Question: How do I get the status of the check boxes (checked / unchecked) from this listview after the list has loaded?
I know how to check when the list is loading by overriding the getview method of the adapter, but this is not the case.
What I need is to get the status after the list has loaded and the user checks / uncheckes items in the list and hits the backup or delete button from menu.

Thank you.
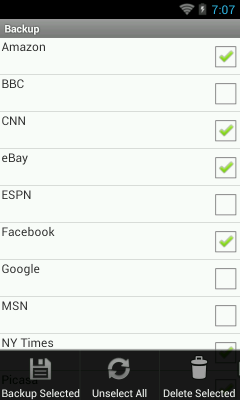
Answer: Your question is way too vague..
Only thing I can answer with the amount of info you gave is to put that in your adapter:
'''
chkBox = (CheckBox) findViewById(R.id.chkBox);
chkIos.setOnClickListener(new OnClickListener() {
@Override
public void onClick(View v) {
//is chkBox checked?
if (((CheckBox) v).isChecked()) {
Toast.makeText(MyAndroidAppActivity.this,
"result:", Toast.LENGTH_LONG).show();
}
}
});
'''